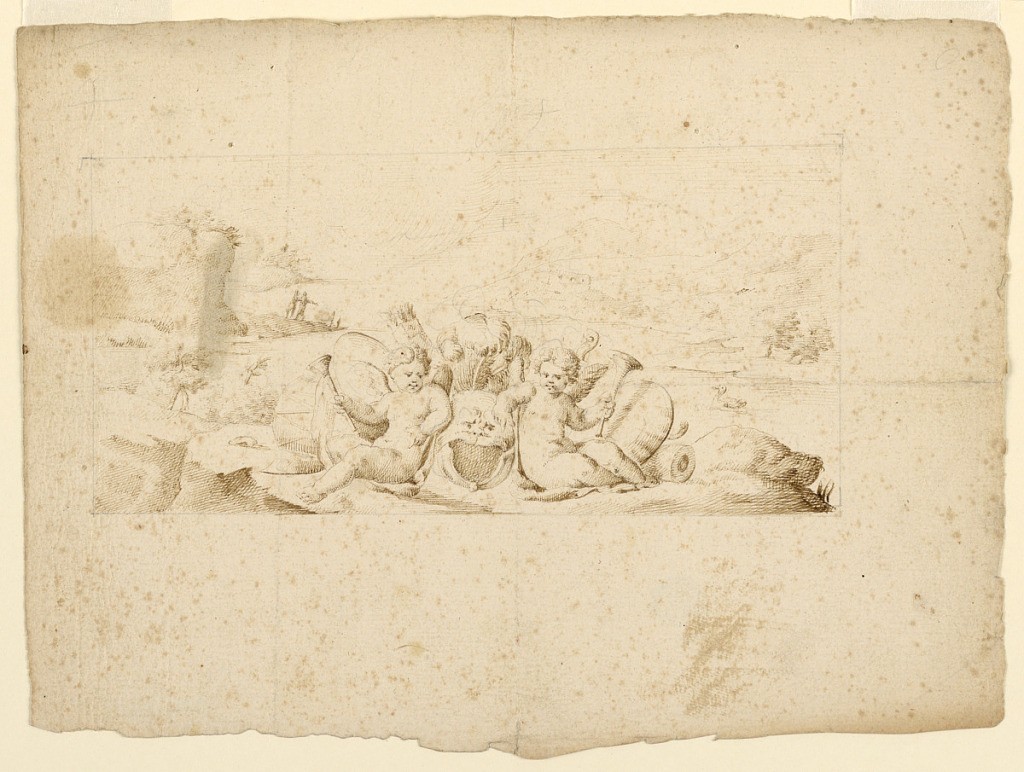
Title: Design for a Book Illustration
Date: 1625–1650
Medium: Pen and ink on paper
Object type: Drawing
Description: Two putti, each holding a trumpet, sit with a plumed mask between them. Behind a quiver and a landscape.